Interaction volume radius: 10 \u00c5
Interaction volume height: 30 \u00c5
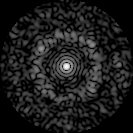
Disorder parameter: 0.7763